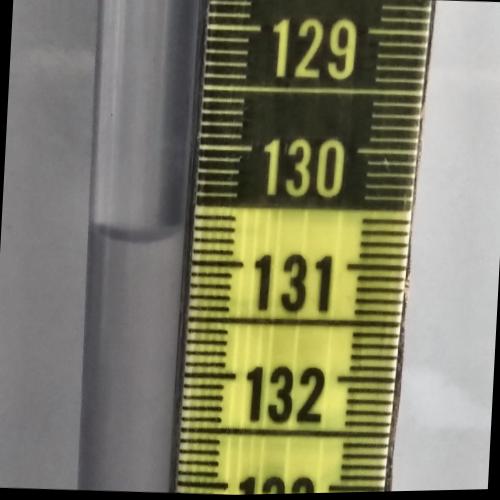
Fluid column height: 130.8 cm